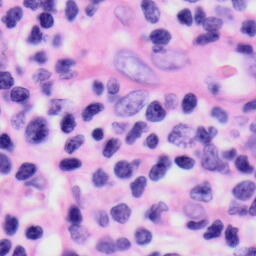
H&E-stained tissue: Skin